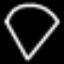
Label: diamond